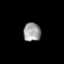
Tissue: prostate
Cell type: T cells
Senescence score: 0.3219
Nuclear area (px): 321
Mean DAPI intensity: 154.838